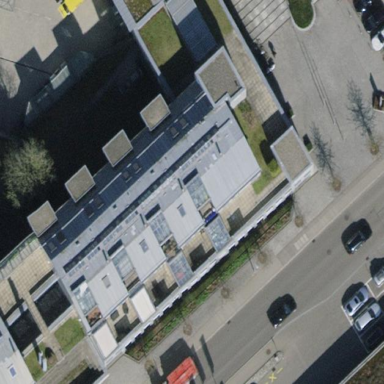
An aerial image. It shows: Commercial building with gambrel roof shape.